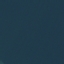
Land use / land cover class: SeaLake